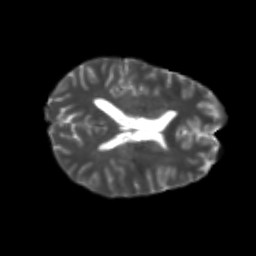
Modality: T2w
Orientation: axial
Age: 22
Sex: male
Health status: healthy
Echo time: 0.074 s